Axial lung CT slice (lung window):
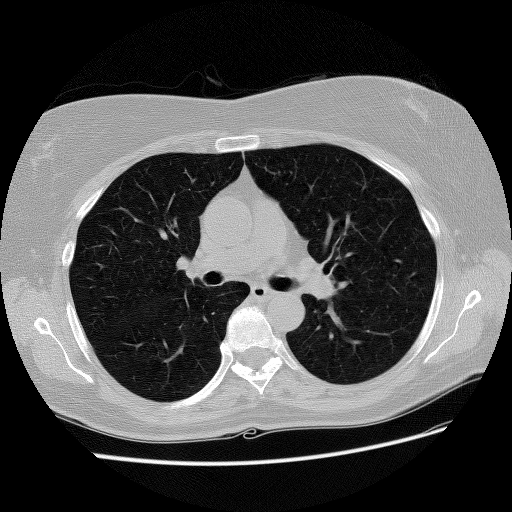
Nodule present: no